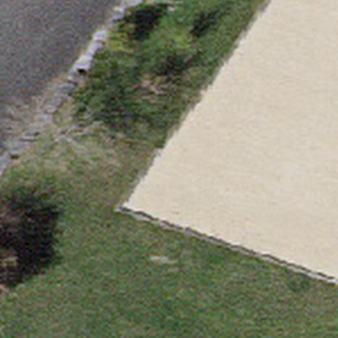
Label: other